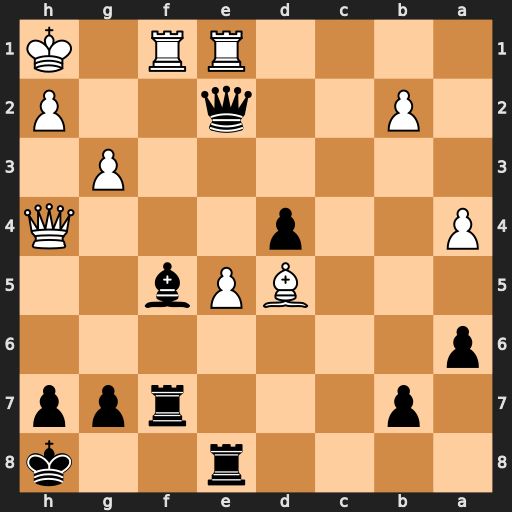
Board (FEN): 4r2k/1p3rpp/p7/3BPb2/P2p3Q/6P1/1P2q2P/4RR1K
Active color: b
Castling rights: -
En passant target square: -
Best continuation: Be4+ Bxe4 Rxf1+ Rxf1 Qxf1#